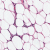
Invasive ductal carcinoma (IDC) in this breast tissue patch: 0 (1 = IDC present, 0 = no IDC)